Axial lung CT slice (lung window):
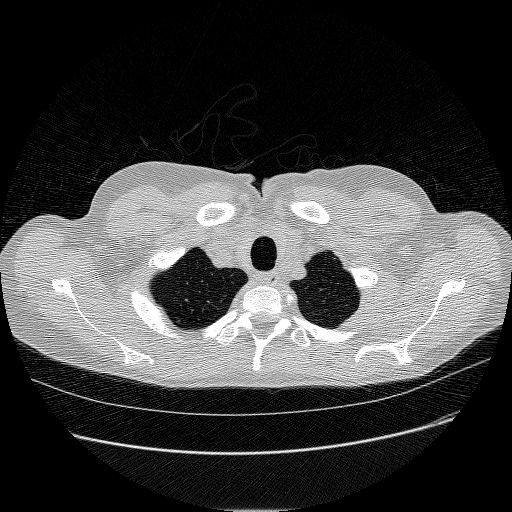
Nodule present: no